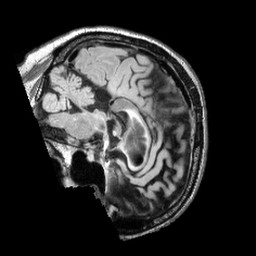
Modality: FLAIR
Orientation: sagittal
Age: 64
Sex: male
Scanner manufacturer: siemens
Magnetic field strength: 3 T
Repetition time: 5 s
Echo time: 0.387 s